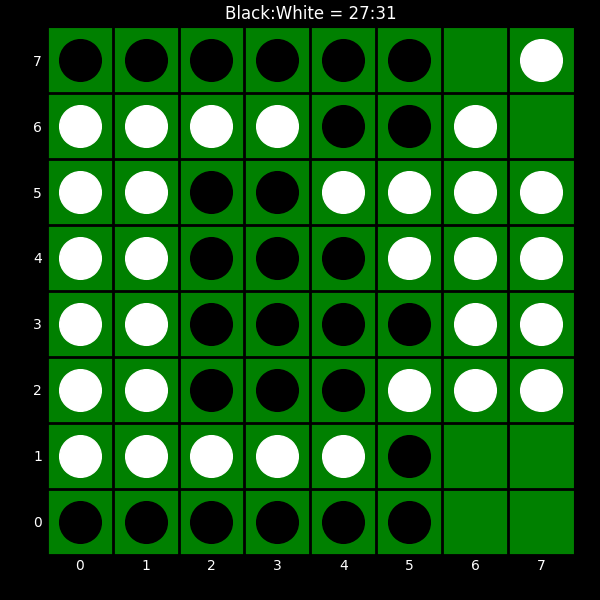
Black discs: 27
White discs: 31